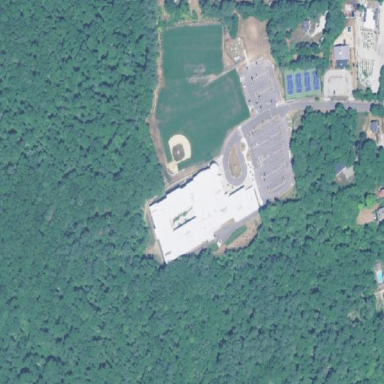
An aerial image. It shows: School.